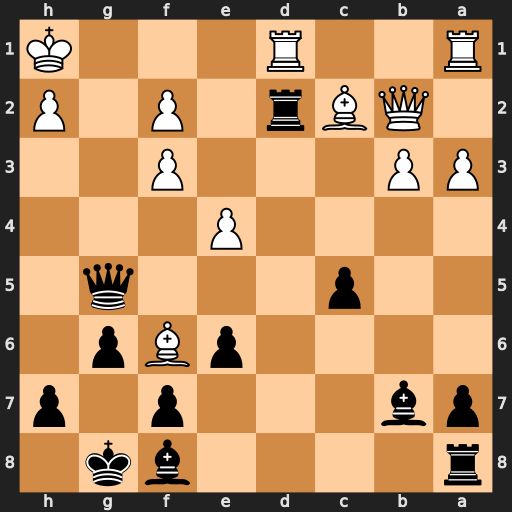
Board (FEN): r4bk1/pb3p1p/4pBp1/2p3q1/4P3/PP3P2/1QBr1P1P/R2R3K
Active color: b
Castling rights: -
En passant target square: -
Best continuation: Rxc2 Qxc2 Qxf6